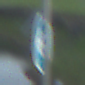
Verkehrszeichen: VorgeschriebeneFahrtrichtungHierRechts
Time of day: SunriseSunset
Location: Outdoor (RoadRail)
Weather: PartlyCloudy
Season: NotSpecified
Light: Natural